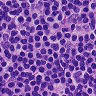
Metastatic tissue present: no